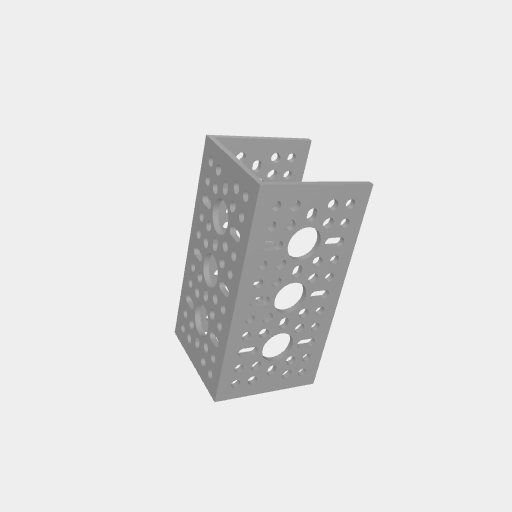
Part: UChannel3H